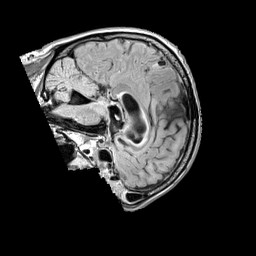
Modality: FLAIR
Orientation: sagittal
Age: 67
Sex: male
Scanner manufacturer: siemens
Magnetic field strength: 3 T
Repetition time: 5 s
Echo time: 0.387 s